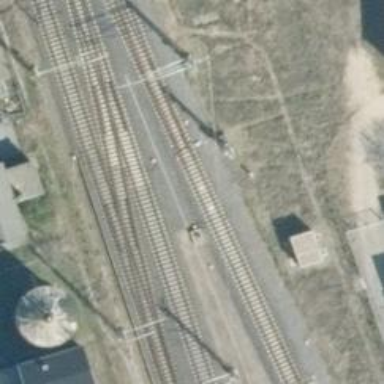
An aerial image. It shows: Railway with electrified contact lines.